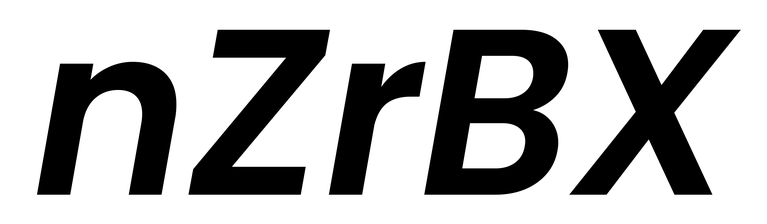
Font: Poppins-SemiBoldItalic